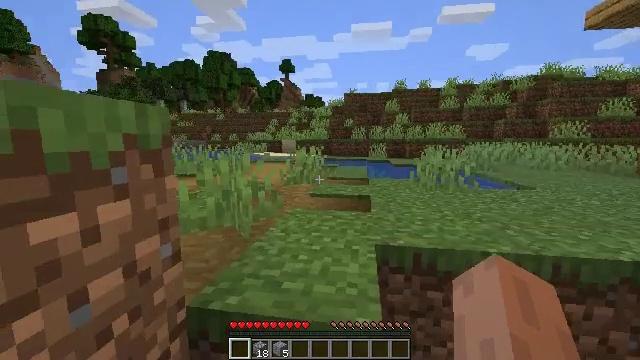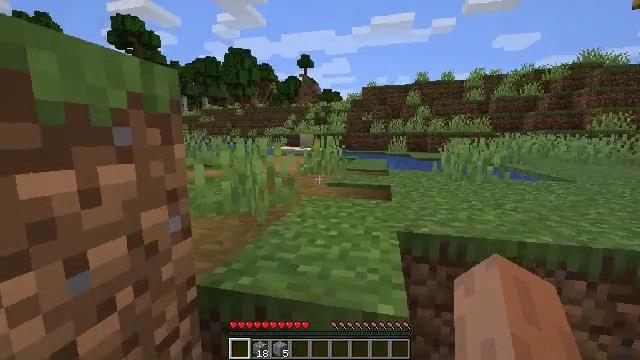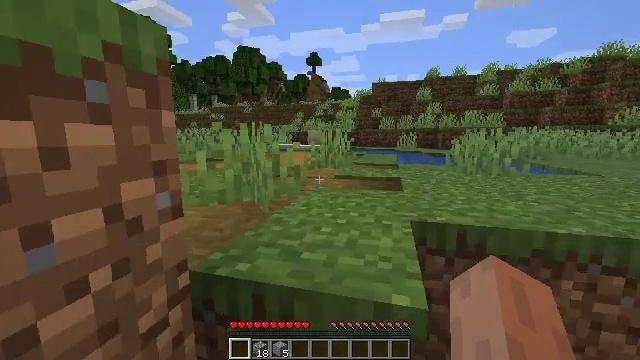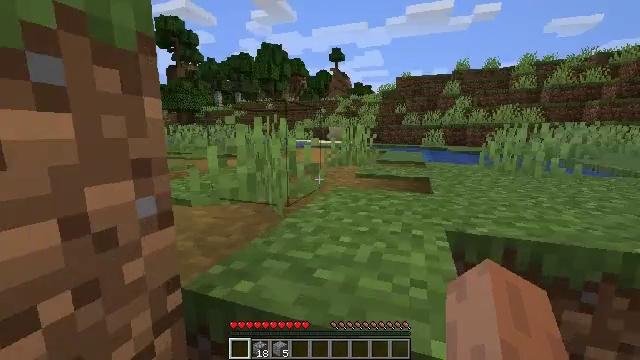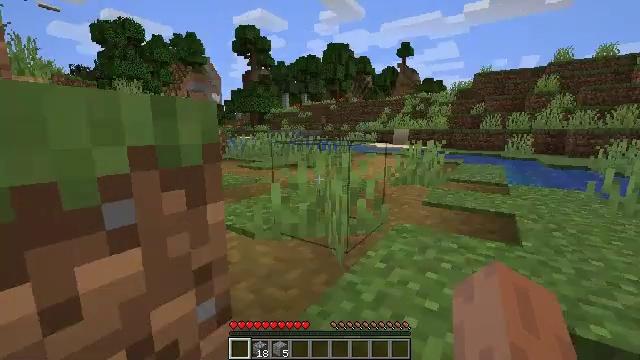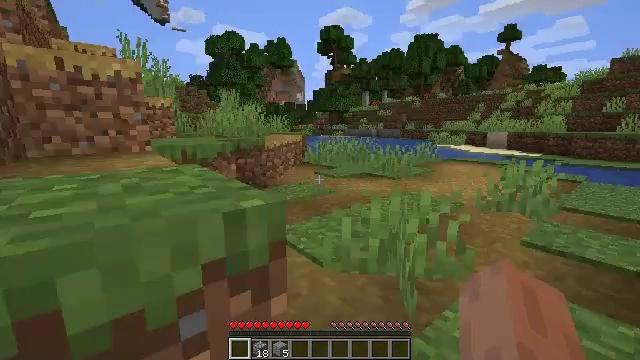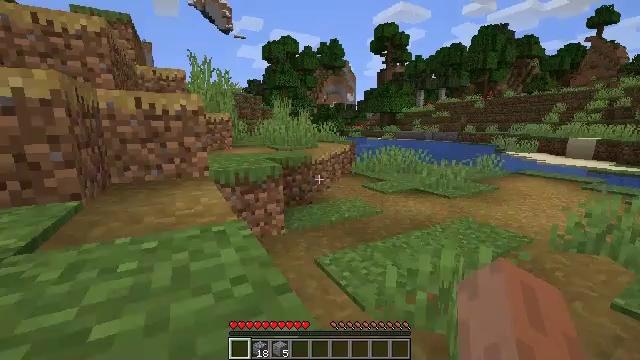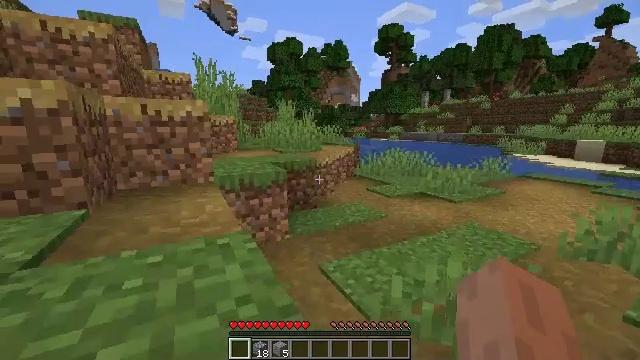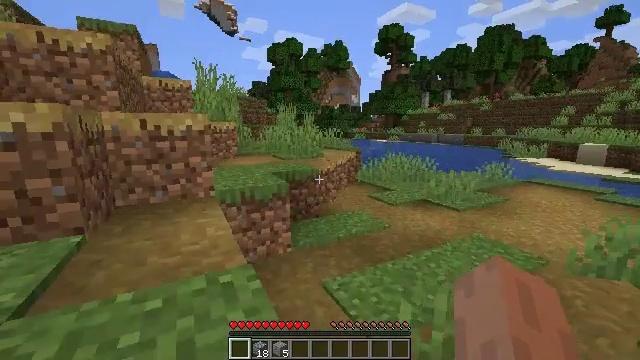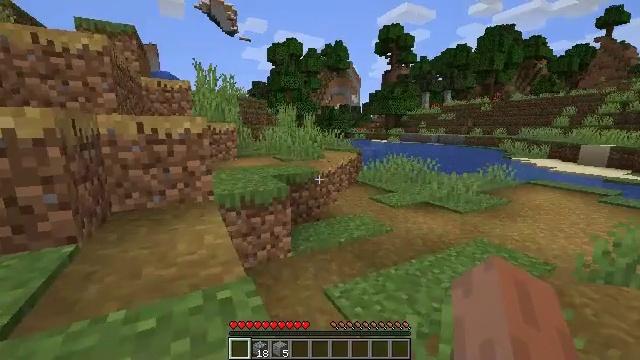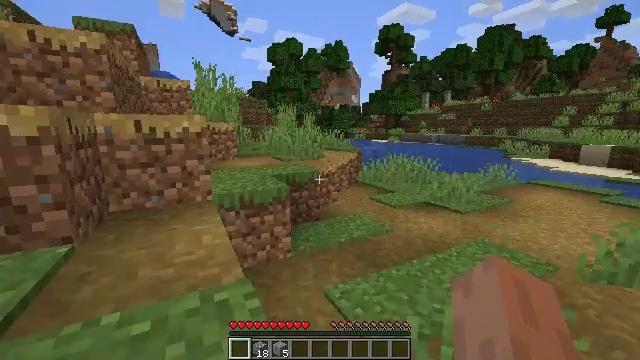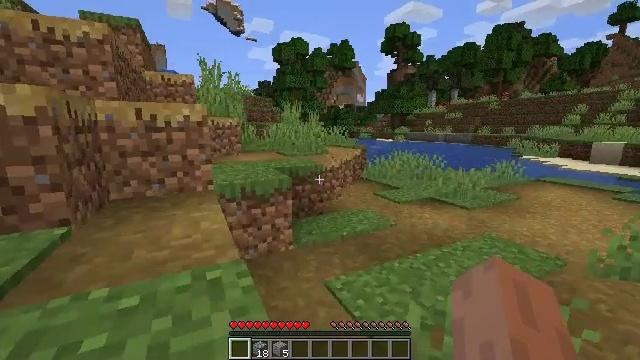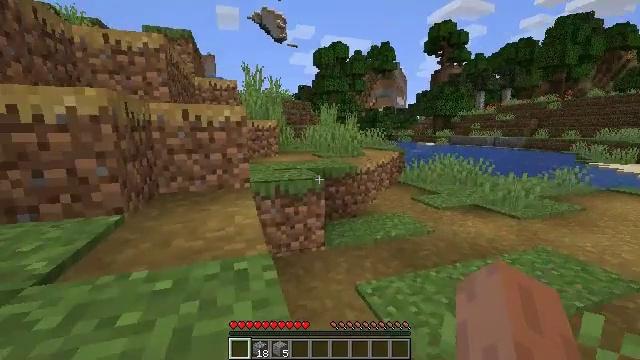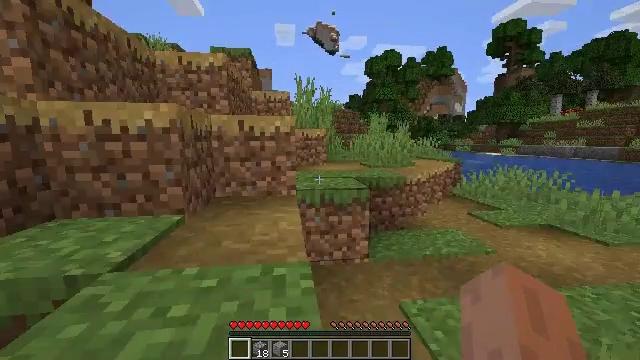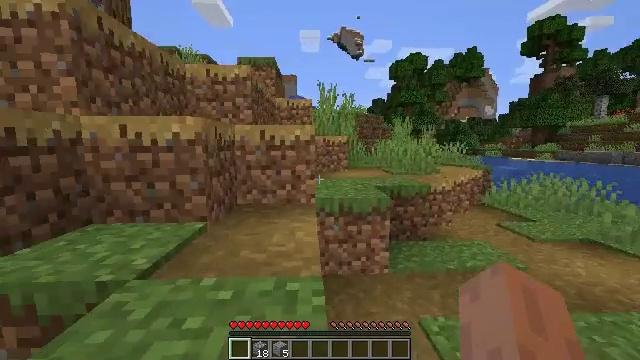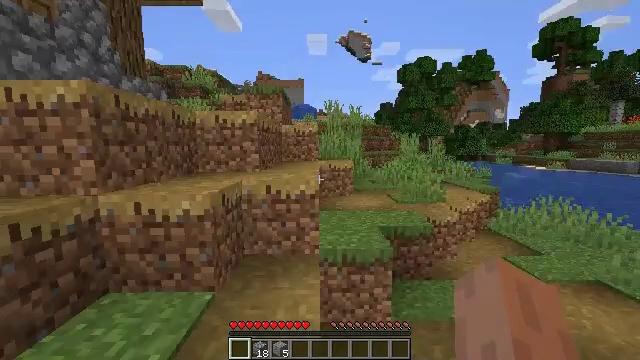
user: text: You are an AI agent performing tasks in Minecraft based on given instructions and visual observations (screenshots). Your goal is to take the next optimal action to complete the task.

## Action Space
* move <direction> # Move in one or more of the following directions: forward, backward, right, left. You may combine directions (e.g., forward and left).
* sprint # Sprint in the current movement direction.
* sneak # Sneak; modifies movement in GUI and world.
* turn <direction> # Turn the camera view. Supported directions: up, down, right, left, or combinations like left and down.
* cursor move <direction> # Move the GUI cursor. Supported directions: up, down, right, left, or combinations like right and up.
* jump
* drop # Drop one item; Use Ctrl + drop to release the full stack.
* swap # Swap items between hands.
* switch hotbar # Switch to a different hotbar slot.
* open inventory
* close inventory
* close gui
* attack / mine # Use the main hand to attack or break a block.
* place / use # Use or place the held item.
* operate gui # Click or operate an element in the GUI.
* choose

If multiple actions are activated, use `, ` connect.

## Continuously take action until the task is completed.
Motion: motion action
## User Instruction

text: Attack the oak planks to recycle it.
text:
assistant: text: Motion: move forward, turn left, jump
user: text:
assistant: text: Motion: move forward, turn left, jump
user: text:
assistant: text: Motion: move forward, turn left, jump
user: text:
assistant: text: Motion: move forward, turn left, jump
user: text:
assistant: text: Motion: move forward, turn left, jump
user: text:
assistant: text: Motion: move forward, turn left, jump
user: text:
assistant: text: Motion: move forward, jump
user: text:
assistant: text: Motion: move forward, jump
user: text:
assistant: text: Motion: move forward, jump
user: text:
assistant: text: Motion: move forward, jump
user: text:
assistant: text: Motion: move forward, turn left, jump
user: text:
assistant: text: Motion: move forward, turn left, jump
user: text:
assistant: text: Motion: move forward, turn left and up, jump
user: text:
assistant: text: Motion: move forward, turn left, jump
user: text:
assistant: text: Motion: move forward, turn left, jump
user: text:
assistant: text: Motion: move forward, turn left, jump
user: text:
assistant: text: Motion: move forward, turn left, jump
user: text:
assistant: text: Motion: move forward, turn left, jump
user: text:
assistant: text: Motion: move forward, jump
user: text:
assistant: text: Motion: move forward, jump
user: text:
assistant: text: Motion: jump
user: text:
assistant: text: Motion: move forward, turn left, jump
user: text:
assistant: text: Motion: move forward, turn left, jump
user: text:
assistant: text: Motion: move forward, turn left, jump
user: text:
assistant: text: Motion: move forward, jump
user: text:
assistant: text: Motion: move forward, jump
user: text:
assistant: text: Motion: move forward, turn left, jump
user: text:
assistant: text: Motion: move forward, turn left, jump
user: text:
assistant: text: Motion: move forward, turn left, jump
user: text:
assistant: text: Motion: move forward, jump